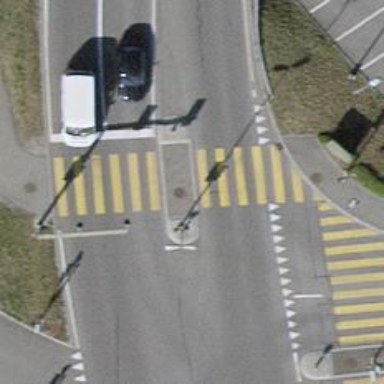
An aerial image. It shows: Crossing with traffic island. The crossing has both traffic signals and uncontrolled sections.